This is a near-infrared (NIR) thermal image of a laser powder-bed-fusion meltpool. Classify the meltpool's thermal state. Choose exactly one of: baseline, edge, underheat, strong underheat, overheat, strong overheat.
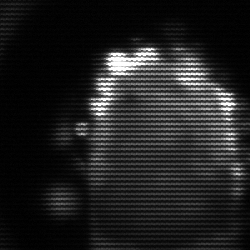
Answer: baseline